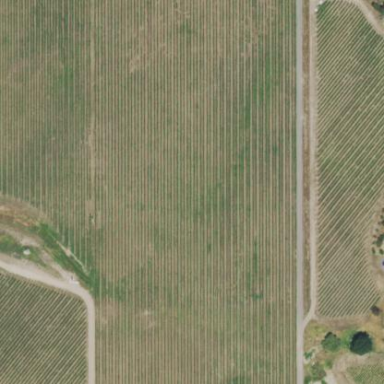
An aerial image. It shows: Vineyard with wine grapes as the main crop.